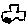
Label: car